Question: I have a set of cluster output. I want to show each cluster with unique color in parallel coordinate graph. I am using rggobi for parallel coordinate graph. I used this link
<URL>
here is my code to load the data to ggobi
'''
library(rggobi)
mydata <- read.table("E:/Thesis/Experiments/R/input.cvs",header = TRUE,sep = ",")
g <- ggobi(mydata)
'''
here is my output

I want to use different color to represent different clusters.
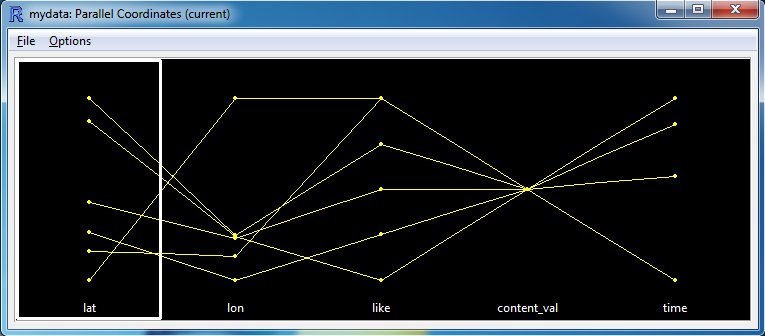
Answer: You could also use MASS:::parcoord():
'''
require(MASS)
cols = c('red', 'green', 'blue')
parcoord(iris[ ,-5], col = cols[iris$Species])
'''
Or with ggplot2:
'''
require(ggplot2)
require(reshape2)
iris$ID <- 1:nrow(iris)
iris_m <- melt(iris, id.vars=c('Species', 'ID'))
ggplot(iris_m) +
geom_line(aes(x = variable, y = value, group = ID, color = Species))
'''

Please note also <URL> post!